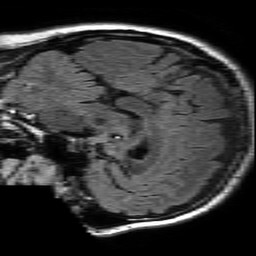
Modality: FLAIR
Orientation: sagittal
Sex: male
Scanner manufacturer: philips
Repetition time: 11 s
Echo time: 0.125 s